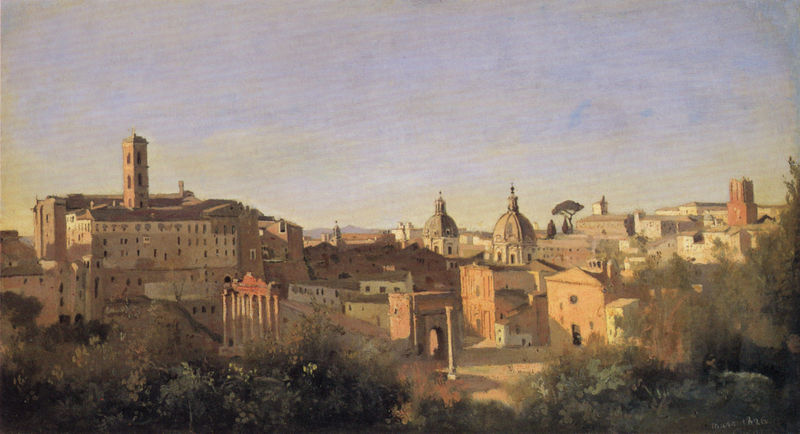
Titel: Blick auf das Forum aus den Farnesischen Gärten, März 1826
Künstler: Jean Baptiste Camille Corot
Standort: Paris
Institution: Musée du Louvre
Schlagwörter: baum, berg, blau, blätter, gemälde, himmel, laub, meer, schatten, wolken, aquarell, bäume, gelb, grün, impressionismus, kirchturm, landschaft, ocker, sand, stadt, abend, braun, fenster, grau, licht, marmor, orange, skizze, säule, säulen, blick, dach, gebäude, haus, rot, beige, malerei, alt, architektur, bibel, stein, bild, signatur, dämmerung, ferne, horizont, häuser, hügel, natur, strauch, weite, büsche, kirche, sonne, sträucher, pflanzen, renaissance, turm, aussicht, sommer, ruhe, ansicht, bogen, italien, süden, vedute, nachmittag, warm, berge, hitze, dorf, dächer, giebel, mauer, dunst, farbe, sonnenuntergang, platz, häuse, kuppel, stimmung, abendrot, tor, kirchen, stadtansicht, ruine, antike, kuppeln, türme, rundfenster, diesig, dom, himmeö, denkmal, zentralperspektive, ruinen, kathedrale, rom, sehnsucht, mauern, reise, geruch, siena, obelisk, florenz, kapelle, griechenland, stadtmauer, sfumato, tempel, verblauung, pinie, jerusalem, römisch, altes und neues, ara coeli, bellotto, canaletto, ewige stadt, forum, forum romanum, gegenwart und vergangenheit, hügelkette, kapitol, kirchenkuppeln, schirmpinie, siegestor, toscana, vedutte, vogelschau, toskana, gibel, aquarelle, piazza, impresionissmus, from, abendstunde, piazza del popolo, capitol, getrüpp, flozenz, stadtsicht, romana, italin, gematl